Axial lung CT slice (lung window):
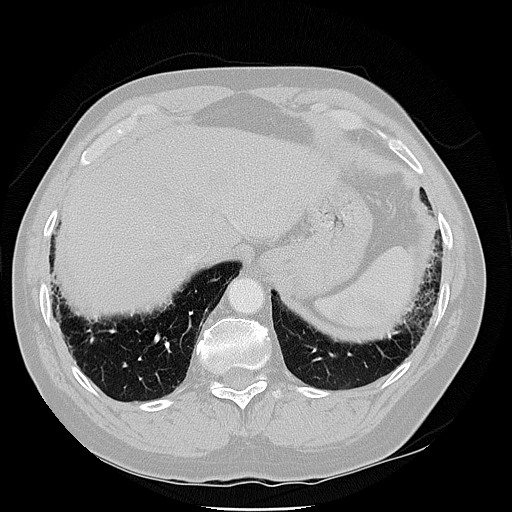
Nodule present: no